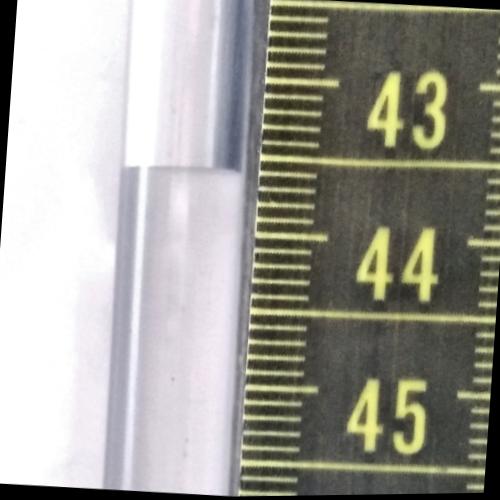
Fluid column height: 43.6 cm